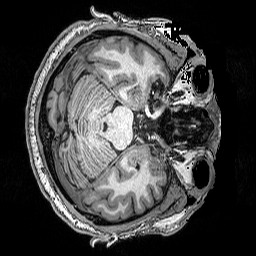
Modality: T1w
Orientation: axial
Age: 22
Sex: male